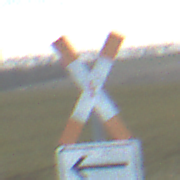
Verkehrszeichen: Andreaskreuz
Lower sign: RichtungsangabeDurchPfeile1
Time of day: SunriseSunset
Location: Outdoor (RoadRail)
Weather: PartlyCloudy
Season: NotSpecified
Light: Natural